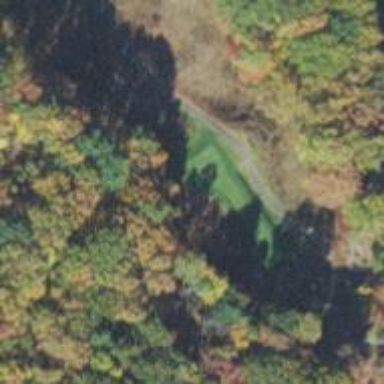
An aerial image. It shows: Golf tee.